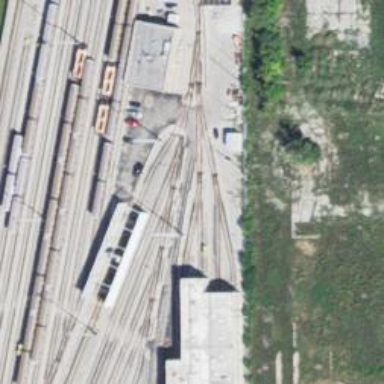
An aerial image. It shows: Electrified rail in service yard.